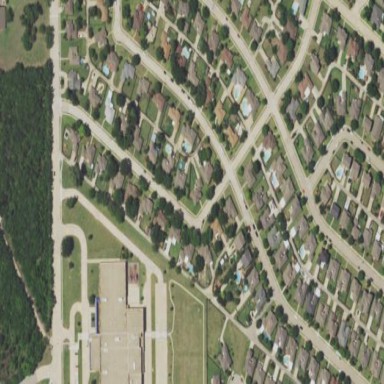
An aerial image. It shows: Residential area consisting of single-family homes.